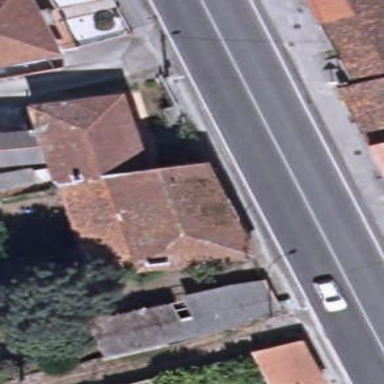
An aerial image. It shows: Simple house.